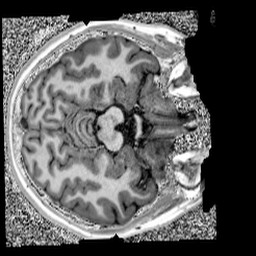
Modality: UNIT1
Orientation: axial
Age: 14
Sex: female
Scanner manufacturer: siemens
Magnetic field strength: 3 T
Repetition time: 4 s
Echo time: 0.00303 s